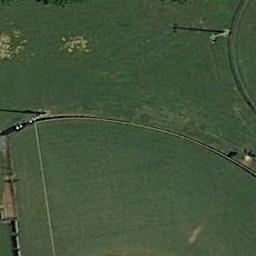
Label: meadow